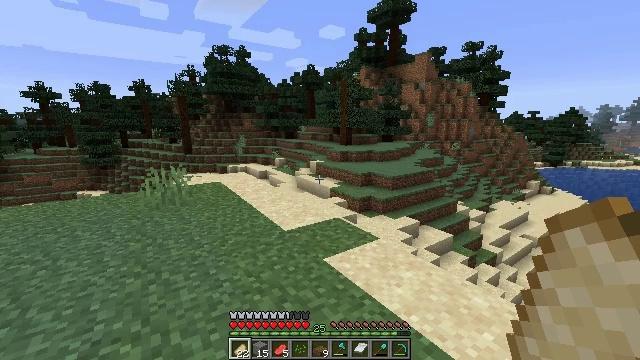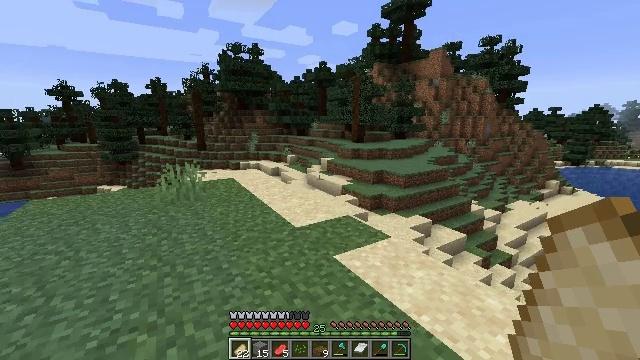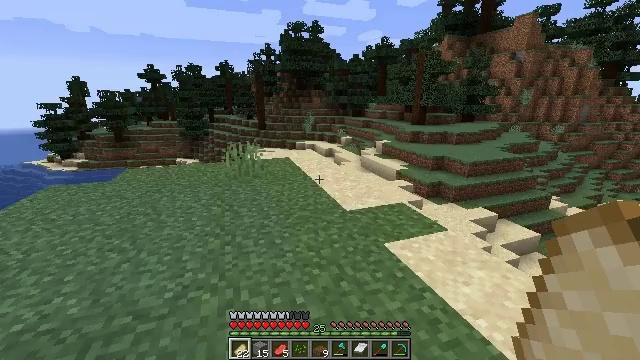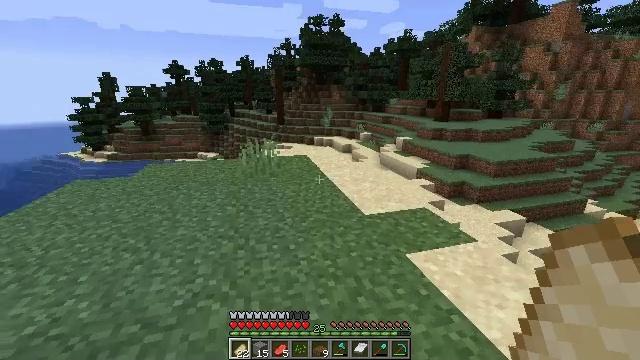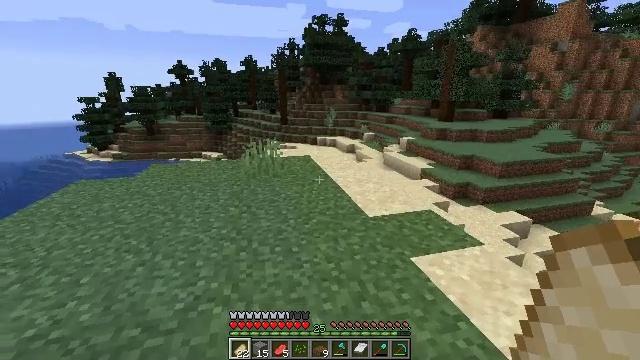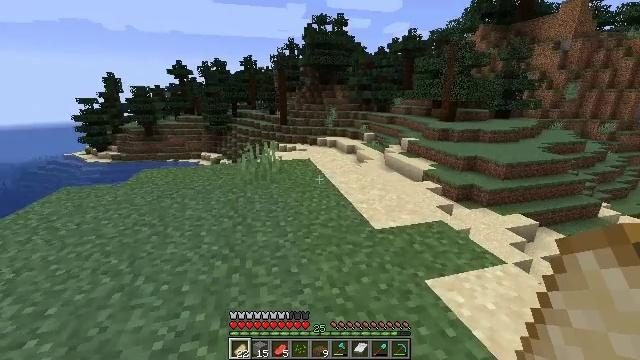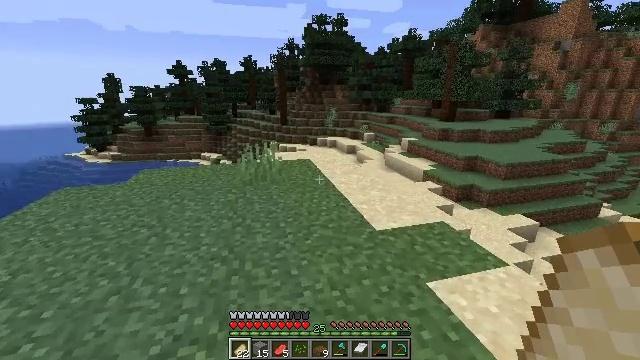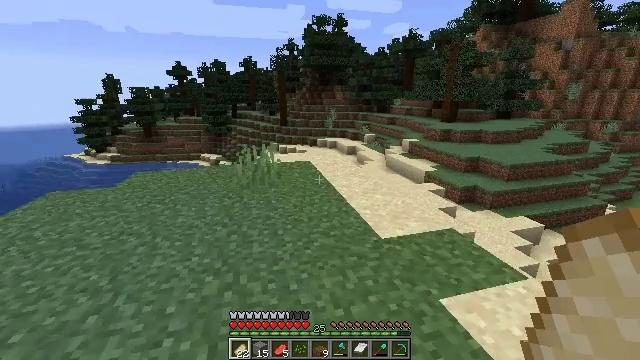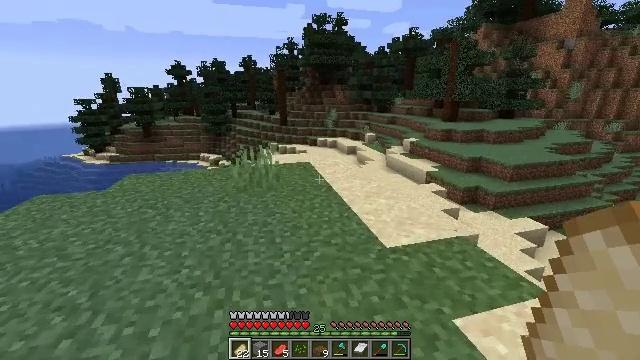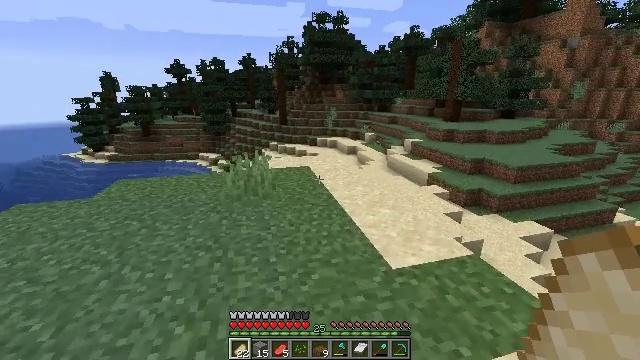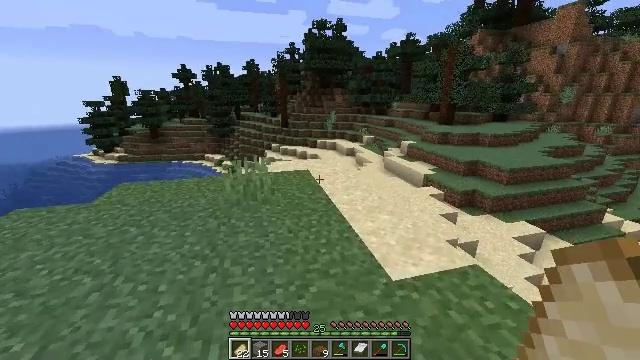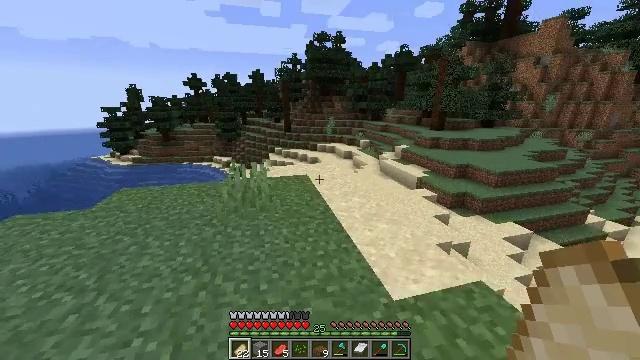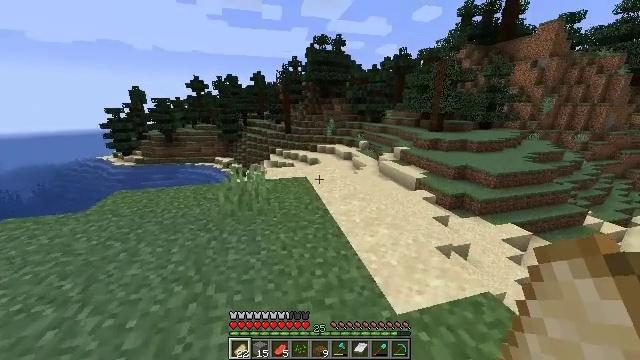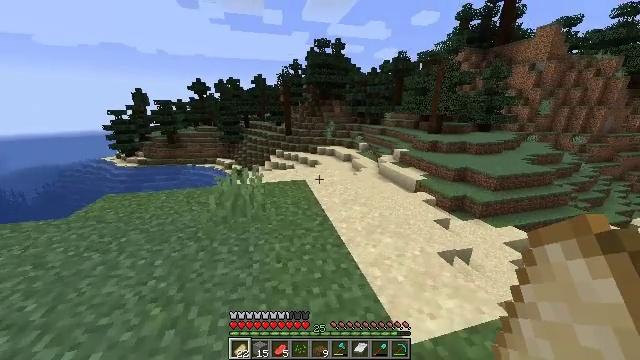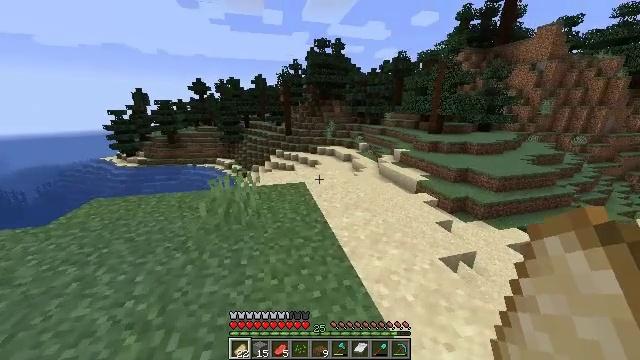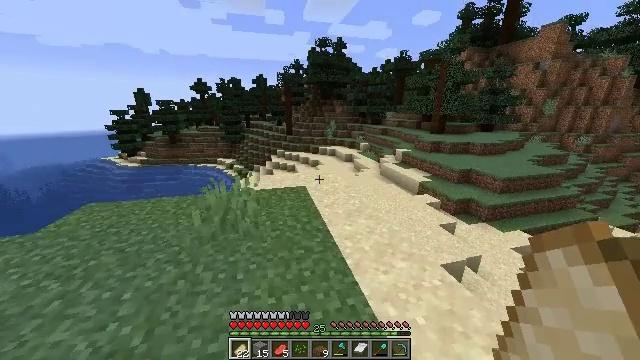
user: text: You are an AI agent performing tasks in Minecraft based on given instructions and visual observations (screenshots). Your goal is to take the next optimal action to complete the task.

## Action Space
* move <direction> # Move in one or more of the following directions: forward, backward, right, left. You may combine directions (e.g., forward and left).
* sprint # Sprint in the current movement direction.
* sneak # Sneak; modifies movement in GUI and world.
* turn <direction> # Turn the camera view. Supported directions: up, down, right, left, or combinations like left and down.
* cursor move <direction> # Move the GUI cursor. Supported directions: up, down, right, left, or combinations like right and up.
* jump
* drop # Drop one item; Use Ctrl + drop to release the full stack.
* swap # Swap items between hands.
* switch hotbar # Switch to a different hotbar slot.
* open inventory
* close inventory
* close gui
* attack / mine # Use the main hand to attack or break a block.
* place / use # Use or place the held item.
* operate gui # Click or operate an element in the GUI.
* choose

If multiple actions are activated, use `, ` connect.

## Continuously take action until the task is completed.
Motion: motion action
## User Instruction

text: Collect the large fern.
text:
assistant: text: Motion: turn left
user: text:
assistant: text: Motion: move forward, turn left and down
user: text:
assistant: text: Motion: move forward, turn left
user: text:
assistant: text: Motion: move forward
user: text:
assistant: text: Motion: move forward
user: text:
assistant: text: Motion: move forward
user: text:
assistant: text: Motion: move forward
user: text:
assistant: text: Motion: move forward
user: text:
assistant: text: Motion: move forward, sprint
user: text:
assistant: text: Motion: move forward, sprint
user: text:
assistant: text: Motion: move forward, sprint
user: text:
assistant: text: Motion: move forward, sprint
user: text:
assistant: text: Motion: move forward
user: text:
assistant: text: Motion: move forward
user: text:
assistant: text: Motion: move forward
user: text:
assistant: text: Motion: move forward
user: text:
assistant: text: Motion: move forward
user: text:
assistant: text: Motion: move forward, sprint
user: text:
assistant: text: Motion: move forward, sprint
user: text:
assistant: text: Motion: move forward, sprint, turn down
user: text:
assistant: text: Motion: move forward, sprint
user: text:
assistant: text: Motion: move forward
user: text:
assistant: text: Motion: move forward
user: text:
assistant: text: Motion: move forward
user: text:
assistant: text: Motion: move forward
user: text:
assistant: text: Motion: move forward
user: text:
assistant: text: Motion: move forward
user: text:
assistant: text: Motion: move forward, sprint
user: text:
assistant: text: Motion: move forward, sprint
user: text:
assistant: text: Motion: move forward, sprint